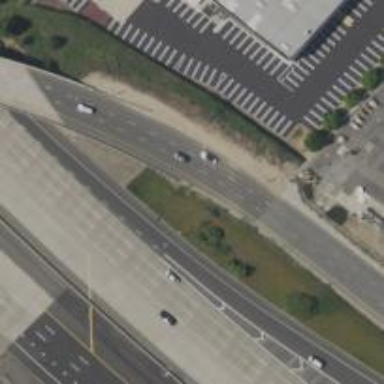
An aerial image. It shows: Primary highway.